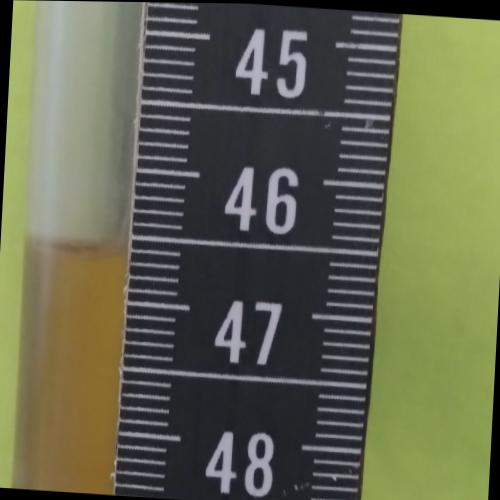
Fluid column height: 46.6 cm